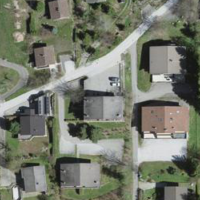
EUNIS habitat code: 54
Species observed at this site:
Chamaenerion dodonaei